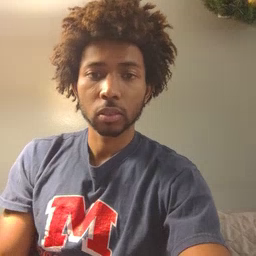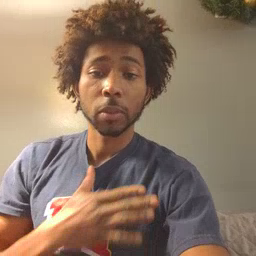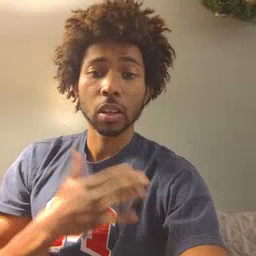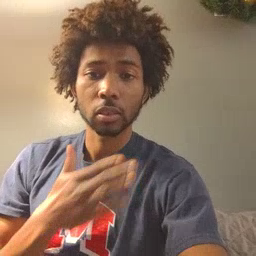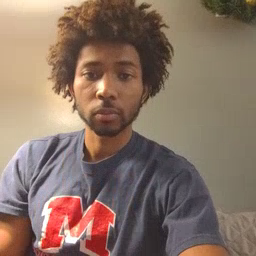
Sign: happy